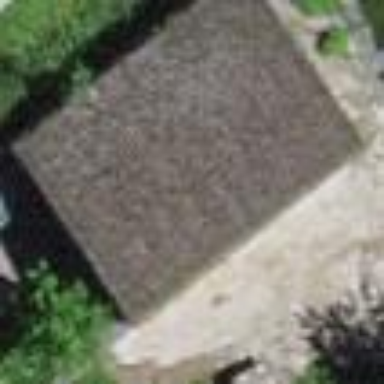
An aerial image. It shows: Shed building.